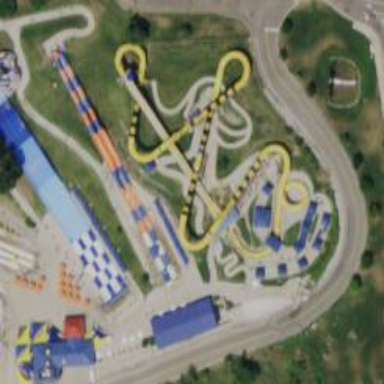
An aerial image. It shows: Water slide attraction.